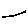
Label: line